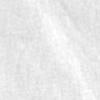
Label: no_change